Question: I have a table in SQL database (see below)
'''
Customer ID Nationality
------------------------
10001
10002
10003
10004
10005
'''
and I have a spreadsheet

'''
Customer ID Nationality
------------------------
10001 Russian
10002 Swiss
10003 Italian
10004 French
10005 Swiss
'''
I am trying to write a code that can update /insert values in database so that the database table looks same as spreadsheet.
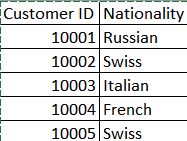
Answer: Try this below update script-
'''
UPDATE your_table
SET Nationality =
CASE
WHEN Customer_ID = 10001 THEN 'Russian'
WHEN Customer_ID = 10002 THEN 'Swiss'
WHEN Customer_ID = 10003 THEN 'Italian'
WHEN Customer_ID = 10004 THEN 'French'
WHEN Customer_ID = 10004 THEN 'Swiss'
ELSE 'Other'
END
WHERE Nationality IS NULL
'''